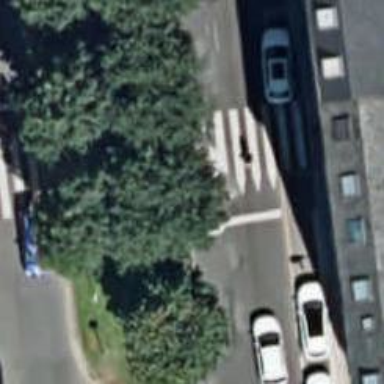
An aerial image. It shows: Uncontrolled crossing on the road with hump for traffic calming.